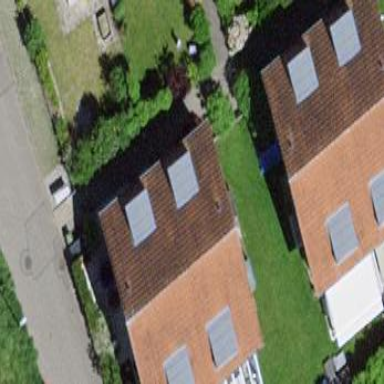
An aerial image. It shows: Simple and straightforward house.